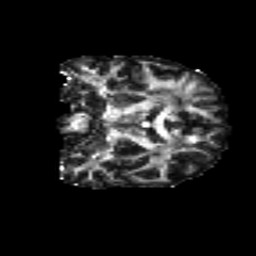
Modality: FA
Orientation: coronal
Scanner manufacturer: siemens
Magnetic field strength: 3 T
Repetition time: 4.16 s
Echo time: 0.0806 s